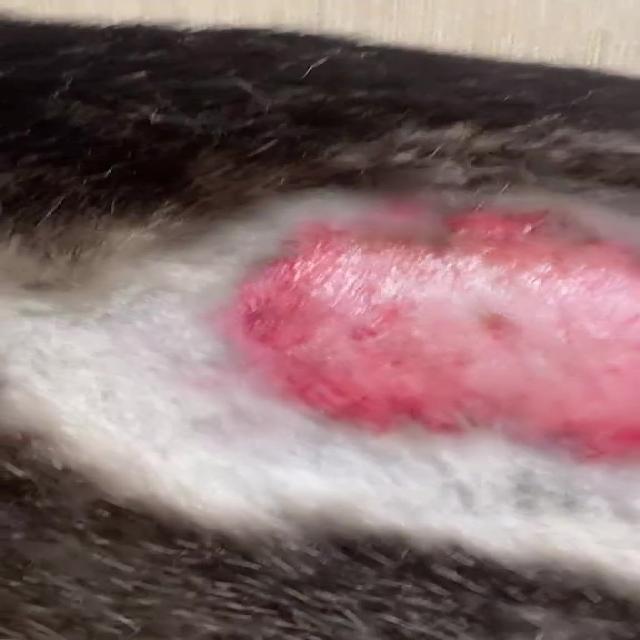
Canine dermatitis — inflammation of the skin presenting with erythema, pruritus, papules, and excoriation. May be allergic, contact, or atopic in origin.